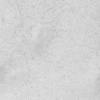
Label: not_dusty